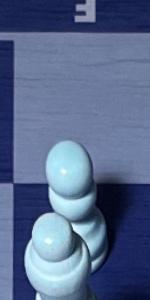
Label: Pawn_White